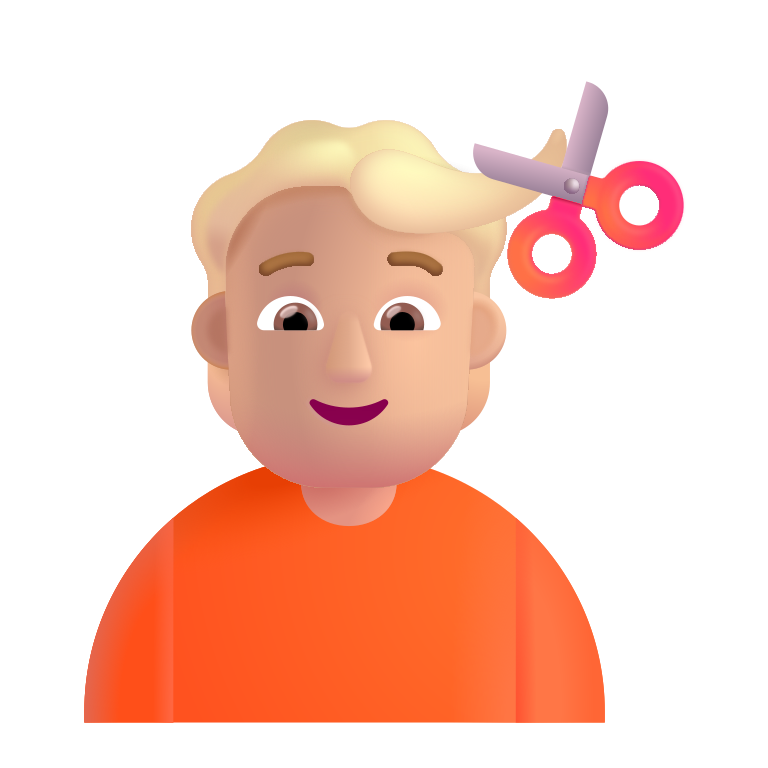
person getting haircut color  light